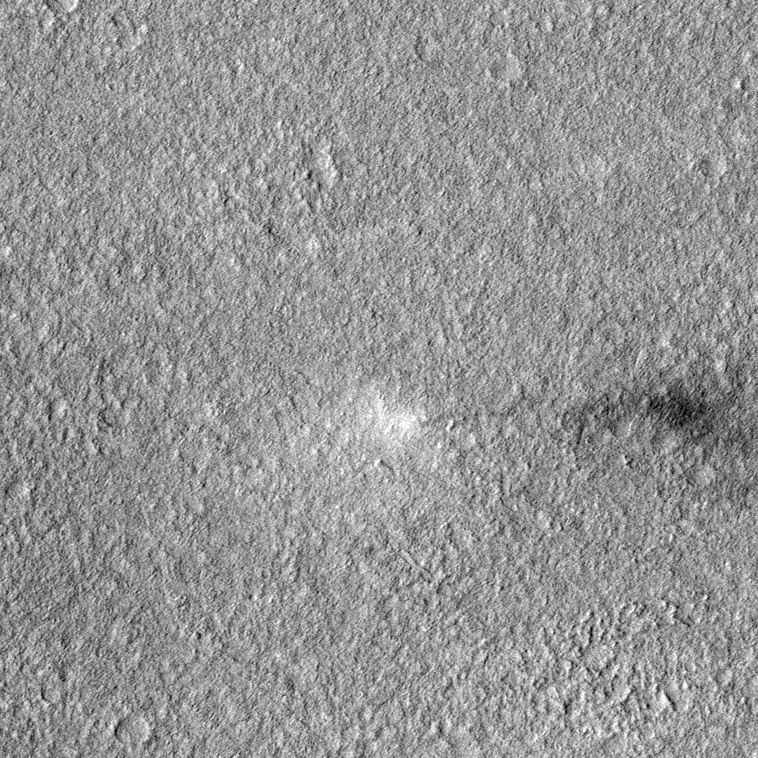
Label: dustdevil